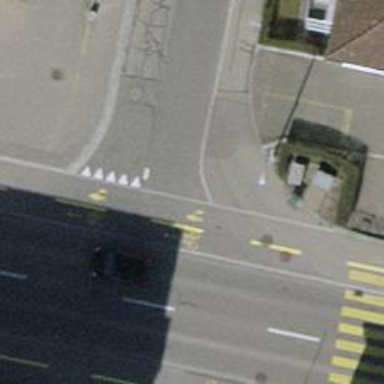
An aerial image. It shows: Road with "give way" sign.